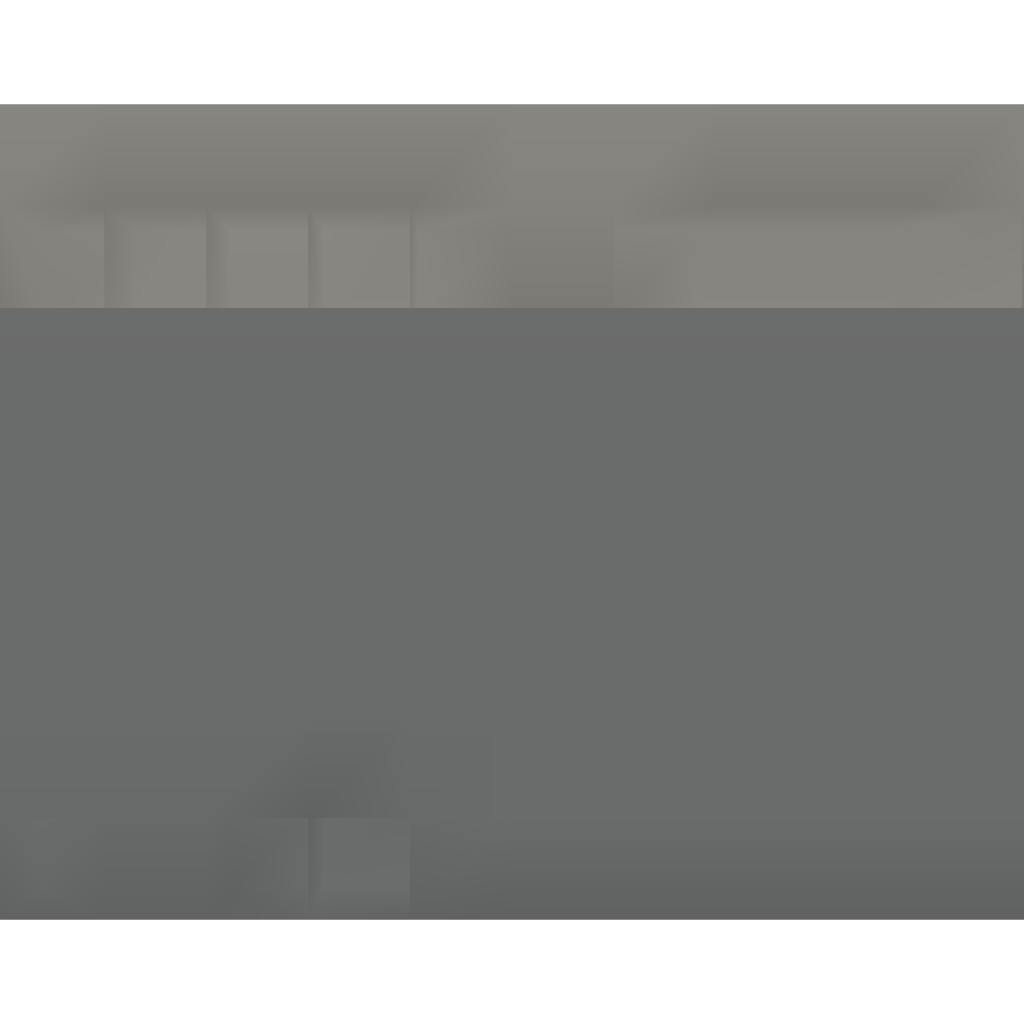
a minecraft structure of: Redstone Safehouse